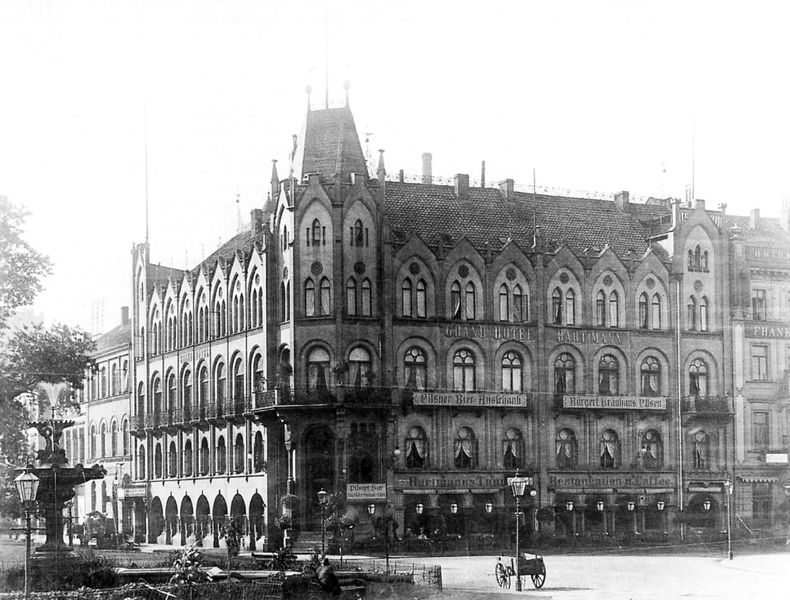
Titel: Hôtel Hartmann
Künstler: Conrad Wilhelm Hase
Standort: Hannover (EU - D - Nds)
Schlagwörter: baum, stadt, fenster, schwarz, strasse, tür, dach, gebäude, gotik, brunnen, springbrunnen, deutschland, fassade, platz, rundbogen, wagen, hotel, foto, fotografie, eingang, erker, schwarzweiss, arkaden, gotisch, spitzbogen, triforium, mansarde, pavillon, amsterdam, amsterdamm, profanbau, rundbogenfenster, neogotik, neugotik, white, black, old, black and white, grey, zweirädriger wagen, spitzbiogen, pilsner bier